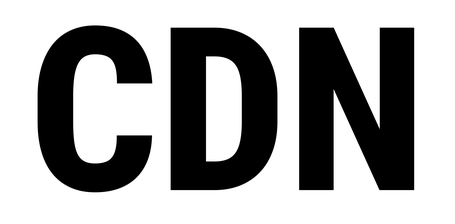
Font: Roboto_Condensed_ExtraBold